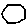
Label: hexagon